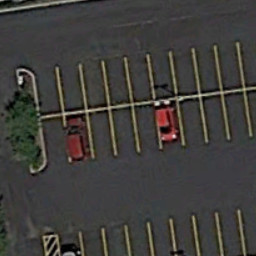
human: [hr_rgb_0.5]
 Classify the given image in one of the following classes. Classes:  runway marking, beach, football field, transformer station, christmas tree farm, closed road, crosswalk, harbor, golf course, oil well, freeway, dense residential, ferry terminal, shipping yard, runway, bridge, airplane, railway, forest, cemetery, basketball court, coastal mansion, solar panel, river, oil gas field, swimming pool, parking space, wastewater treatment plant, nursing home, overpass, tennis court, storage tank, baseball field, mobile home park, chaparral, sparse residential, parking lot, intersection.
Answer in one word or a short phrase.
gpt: parking space